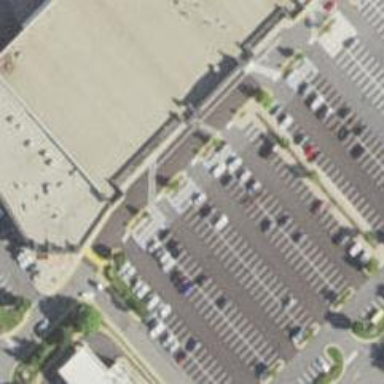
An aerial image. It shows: Parking space.